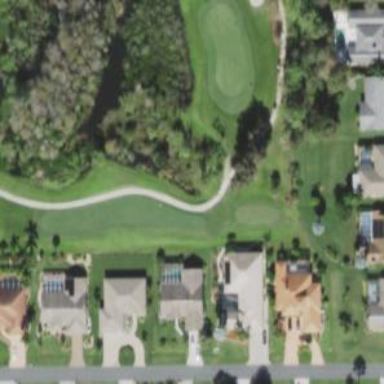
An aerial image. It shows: Footway that resembles golf path.